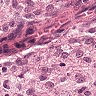
Metastatic tissue present: no